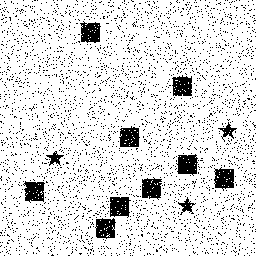
Squares: 9
Triangles: 0
Stars: 3
Total shapes: 12